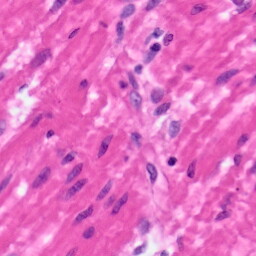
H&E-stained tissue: Pancreatic